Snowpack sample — Buffalo Mountain, Silverthorne, Colorado, USA (1/25/25, 10:11 AM MST)
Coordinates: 39.6222, -106.1139
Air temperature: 22 °F
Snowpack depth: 110 cm
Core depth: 20 cm
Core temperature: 48.2 °F
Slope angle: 12°, slope face: 102°
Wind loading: high
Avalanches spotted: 0
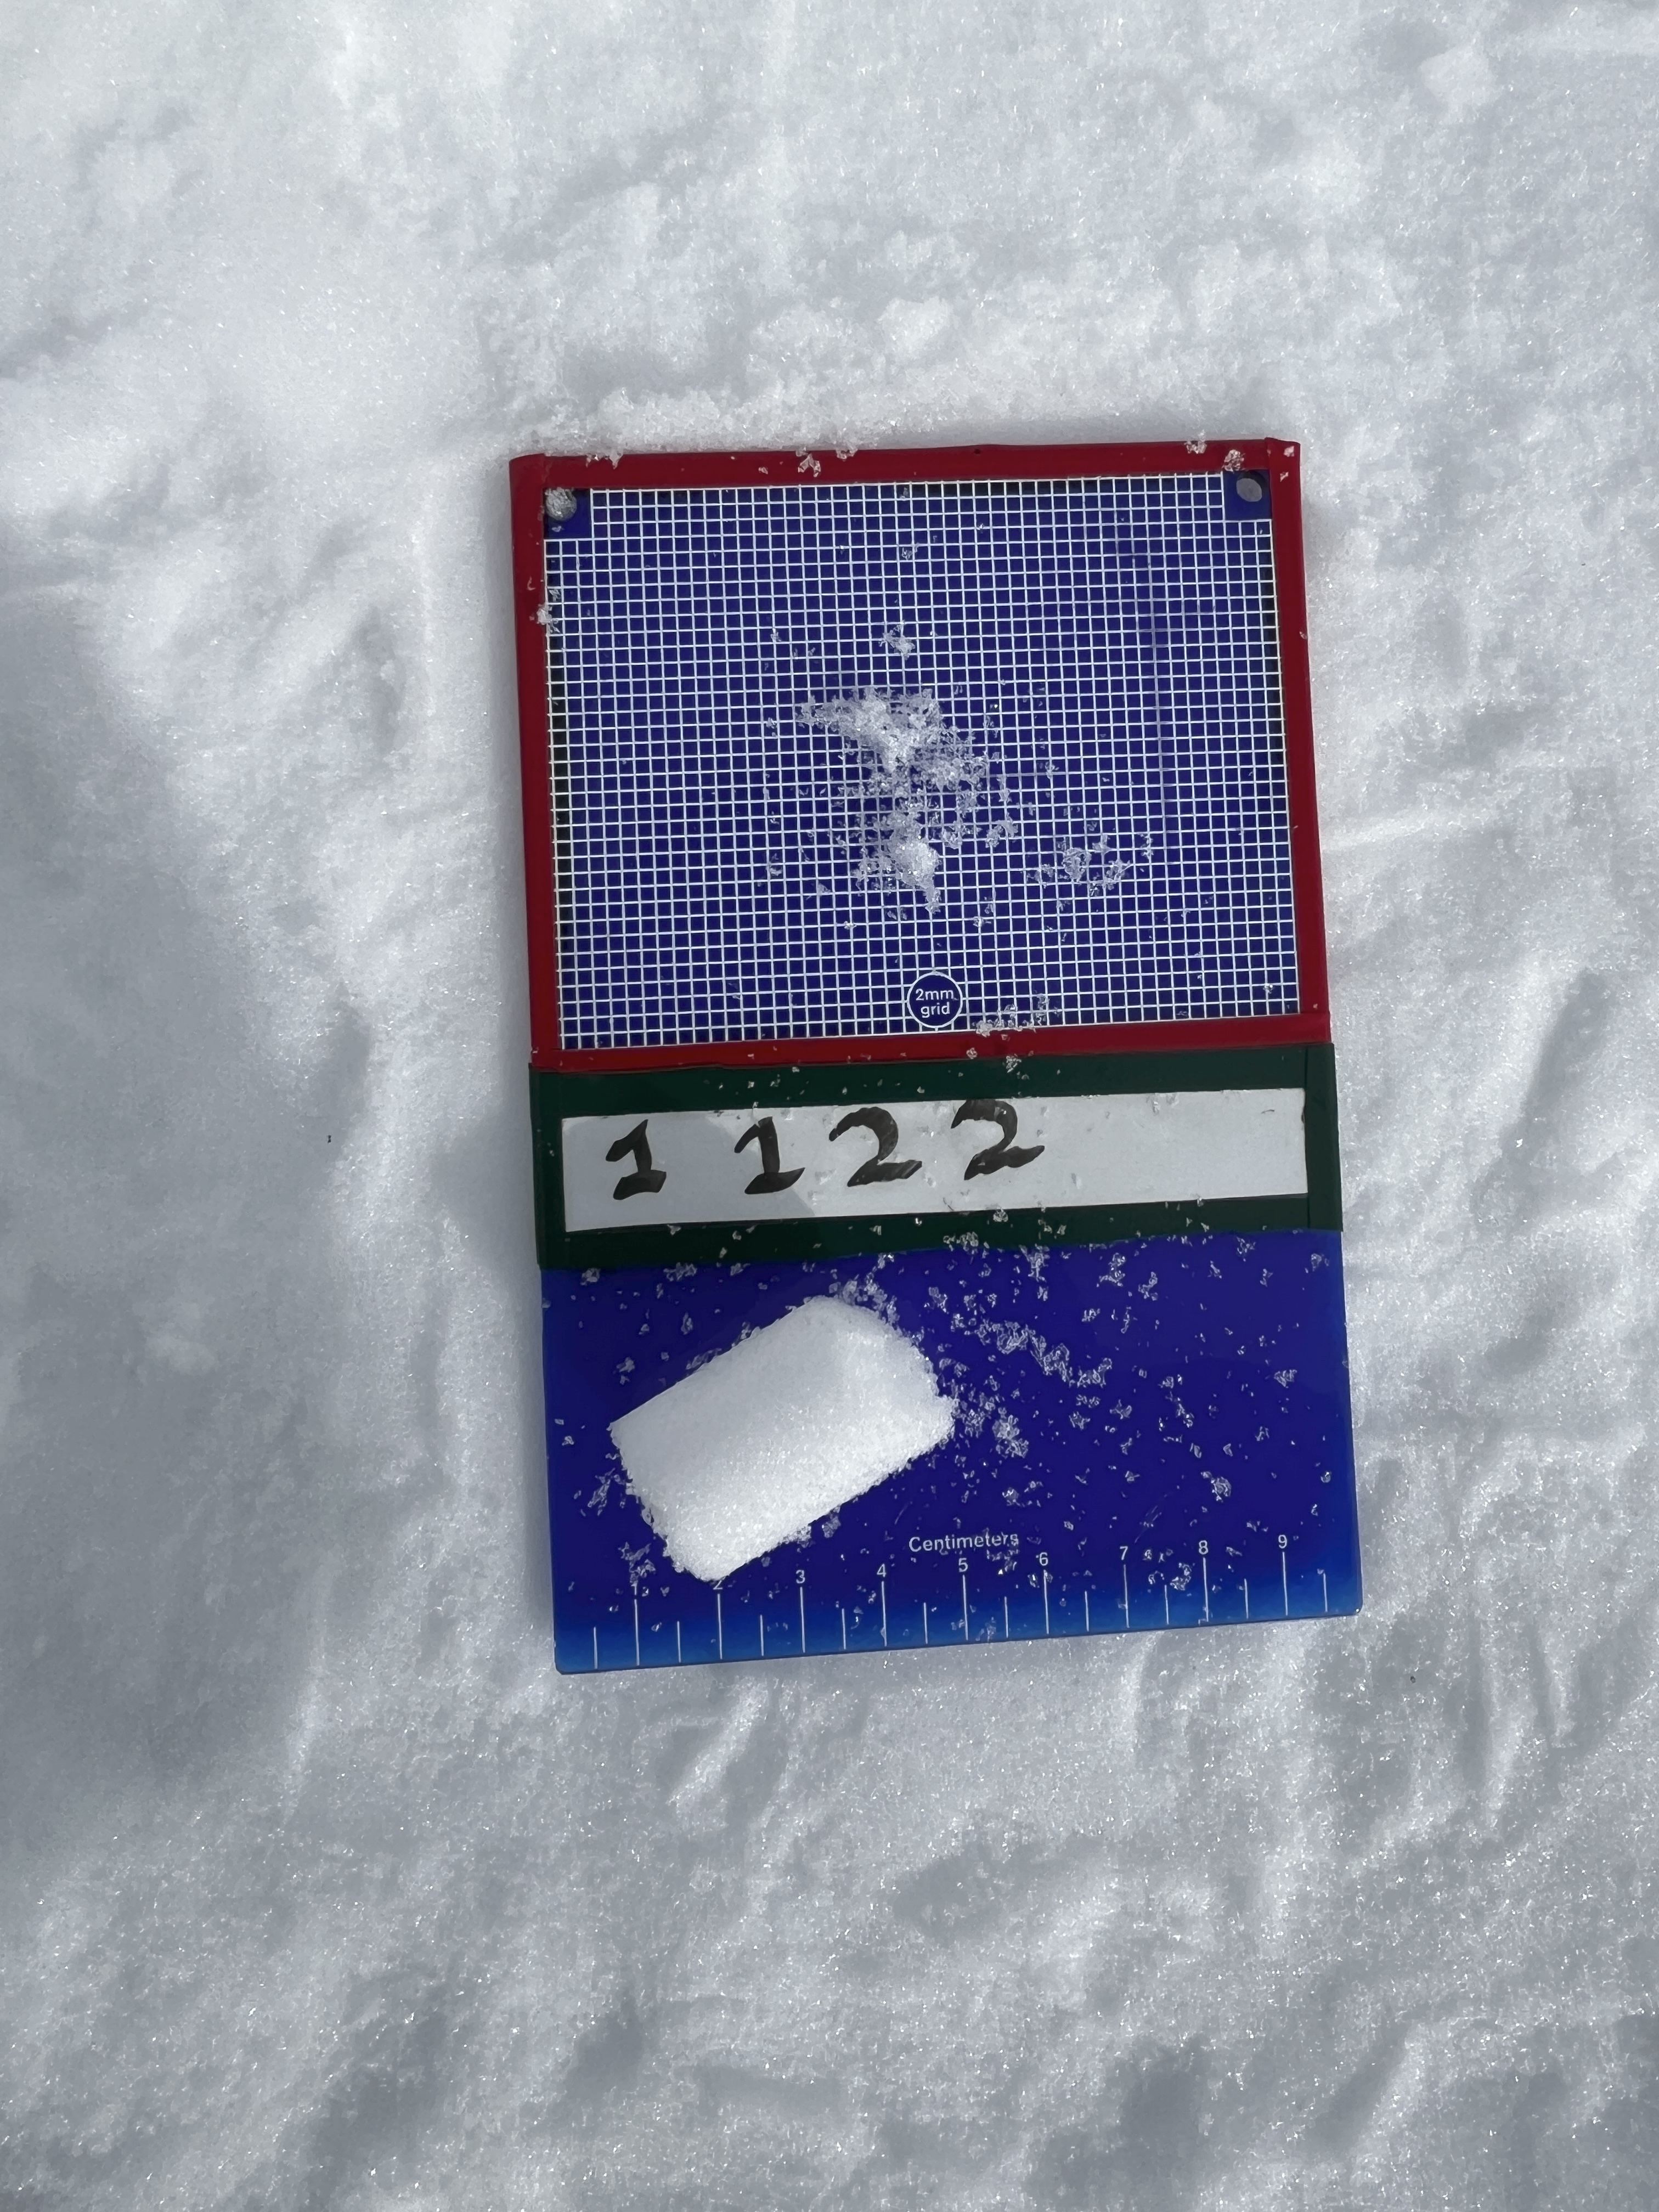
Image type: crystal_card
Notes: No avalanches nearby, collected on the outskirts of a fire break 15 meters from the treeline, on way to Buffalo and Red Mountain